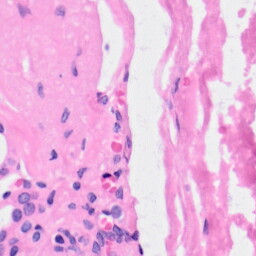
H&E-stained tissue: Kidney